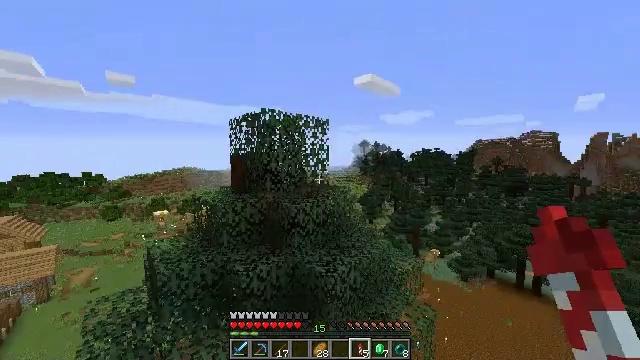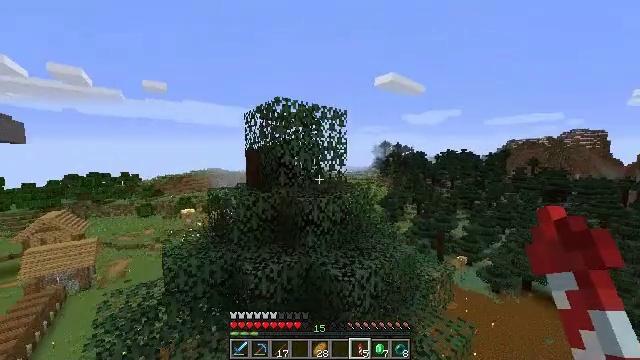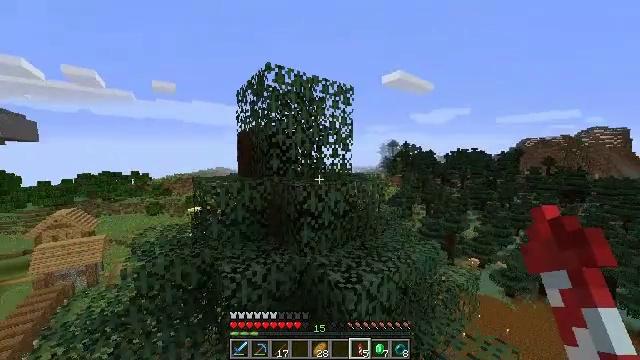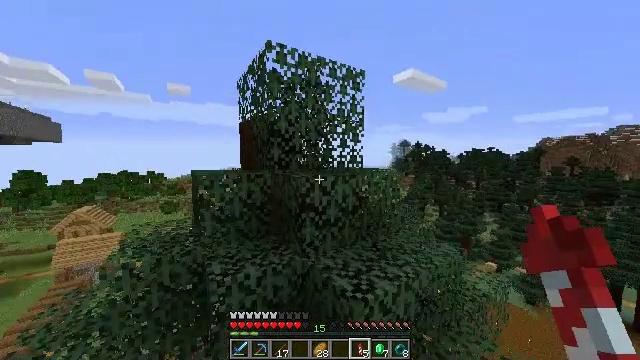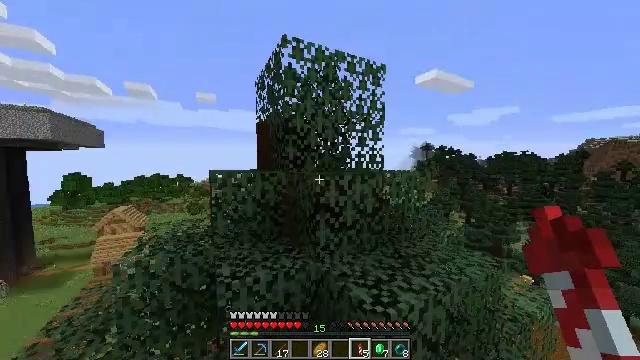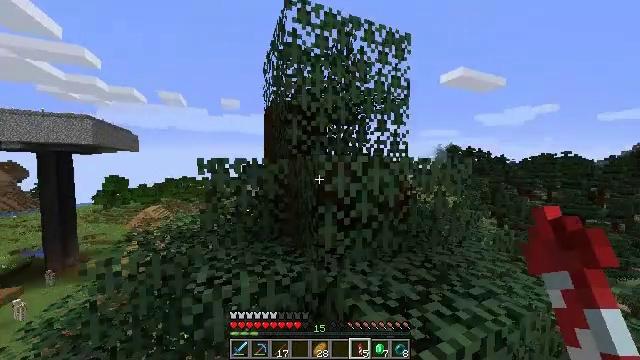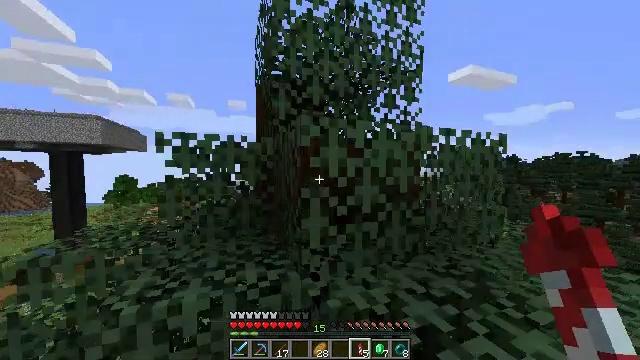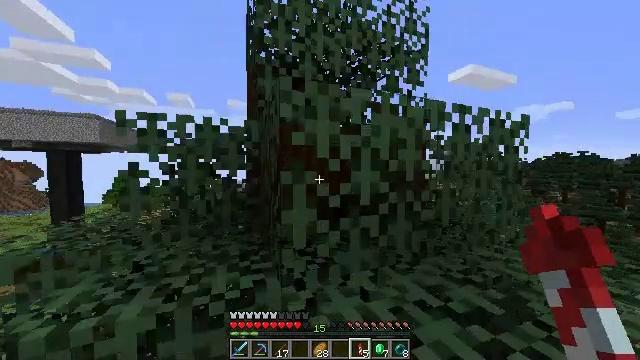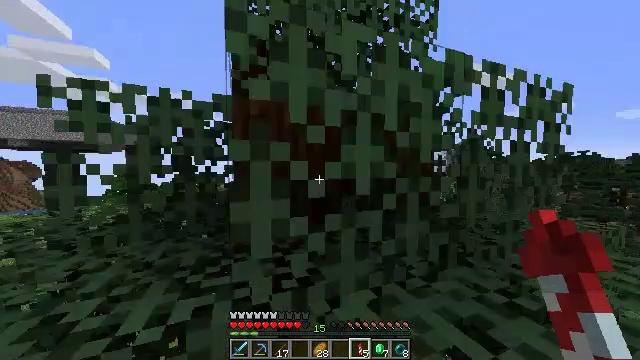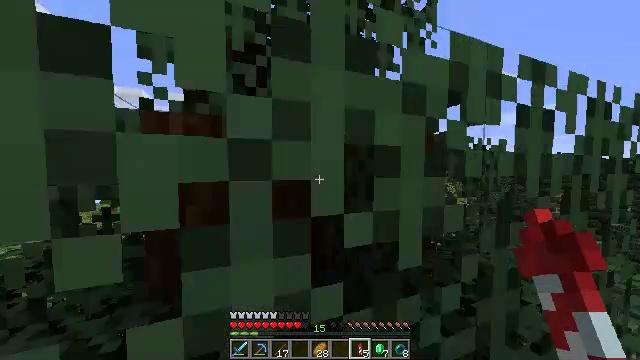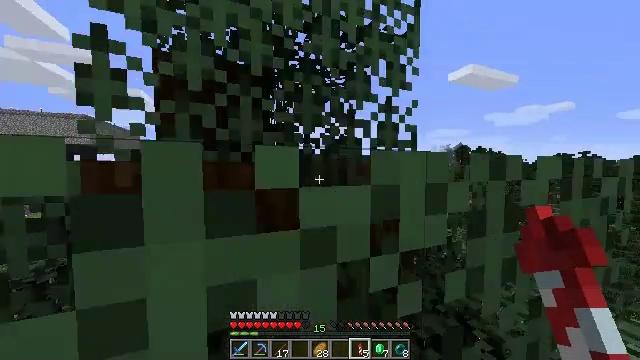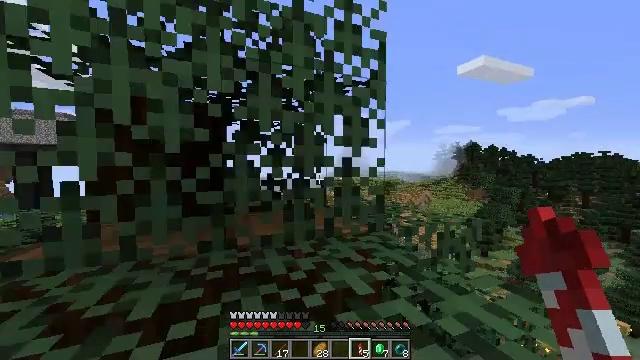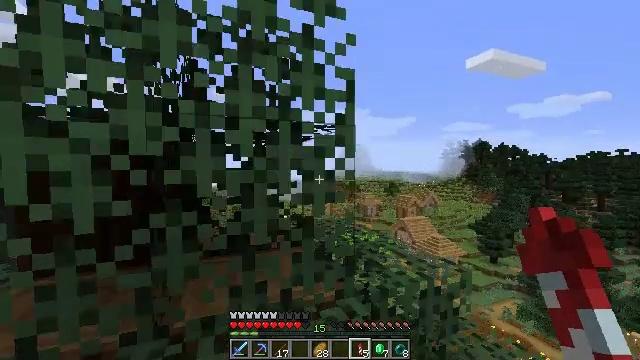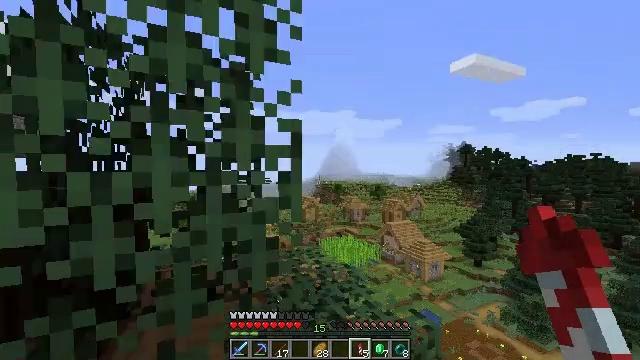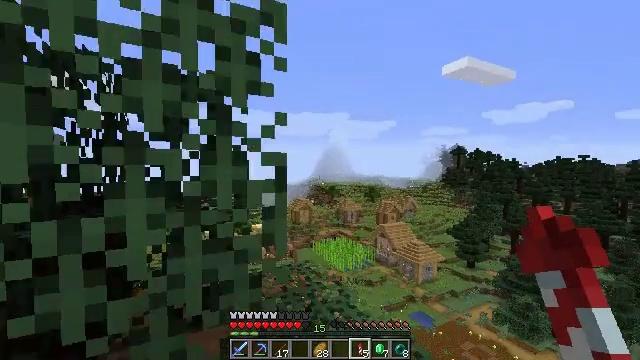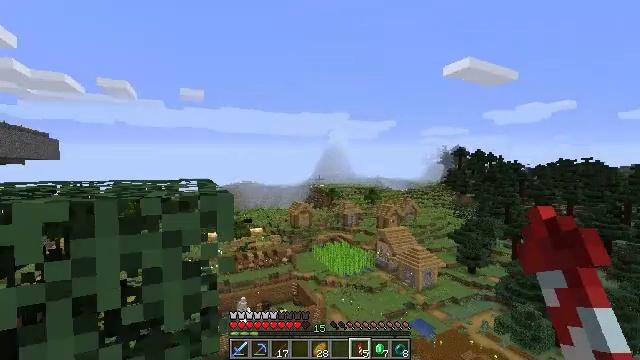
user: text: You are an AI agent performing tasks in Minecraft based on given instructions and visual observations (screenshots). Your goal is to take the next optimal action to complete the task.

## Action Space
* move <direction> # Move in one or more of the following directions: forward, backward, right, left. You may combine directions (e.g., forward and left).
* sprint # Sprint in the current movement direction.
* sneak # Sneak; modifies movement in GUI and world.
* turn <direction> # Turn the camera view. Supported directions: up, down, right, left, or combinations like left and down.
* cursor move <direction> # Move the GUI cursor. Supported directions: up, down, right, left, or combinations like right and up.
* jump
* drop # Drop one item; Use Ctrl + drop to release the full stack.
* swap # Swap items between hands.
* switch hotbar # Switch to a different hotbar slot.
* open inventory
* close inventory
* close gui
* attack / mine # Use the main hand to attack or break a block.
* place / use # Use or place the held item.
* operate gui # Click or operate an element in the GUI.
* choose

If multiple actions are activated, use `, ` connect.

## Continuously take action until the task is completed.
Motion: motion action
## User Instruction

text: Gather spruce leaves to collect foliage.
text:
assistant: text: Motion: move forward, sprint, turn left, jump
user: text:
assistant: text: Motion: move forward, sprint, turn left, jump
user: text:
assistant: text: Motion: move forward, sprint, turn left, jump
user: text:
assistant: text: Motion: move forward, sprint, turn left and up, jump
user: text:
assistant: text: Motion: move forward, sprint, turn left, jump
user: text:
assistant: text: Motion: move forward, sprint, turn left, jump
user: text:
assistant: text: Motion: move forward, sprint, jump
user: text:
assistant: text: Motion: move forward, sprint, jump
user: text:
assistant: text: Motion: move forward, sprint, jump
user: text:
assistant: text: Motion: move forward, sprint
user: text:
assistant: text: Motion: no_op
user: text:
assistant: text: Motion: no_op
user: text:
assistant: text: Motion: turn right
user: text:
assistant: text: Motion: turn right
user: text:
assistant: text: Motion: no_op
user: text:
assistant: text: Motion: no_op
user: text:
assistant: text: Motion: turn left and down
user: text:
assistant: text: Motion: turn left and down
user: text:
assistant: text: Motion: turn left and down
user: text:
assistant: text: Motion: move left, turn left and down
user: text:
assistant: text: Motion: move left, turn left and down
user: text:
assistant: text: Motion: move forward and move left, turn down
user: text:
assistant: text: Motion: move forward and move left, turn left and down
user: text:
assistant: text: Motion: move forward and move left, turn left and down
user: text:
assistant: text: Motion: move forward and move left, turn left and down
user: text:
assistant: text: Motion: move forward and move left, turn left and down
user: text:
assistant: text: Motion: move forward and move left
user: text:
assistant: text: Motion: move forward and move left
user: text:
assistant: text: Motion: move forward
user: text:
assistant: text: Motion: move forward